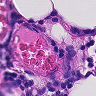
Metastatic tissue present: no